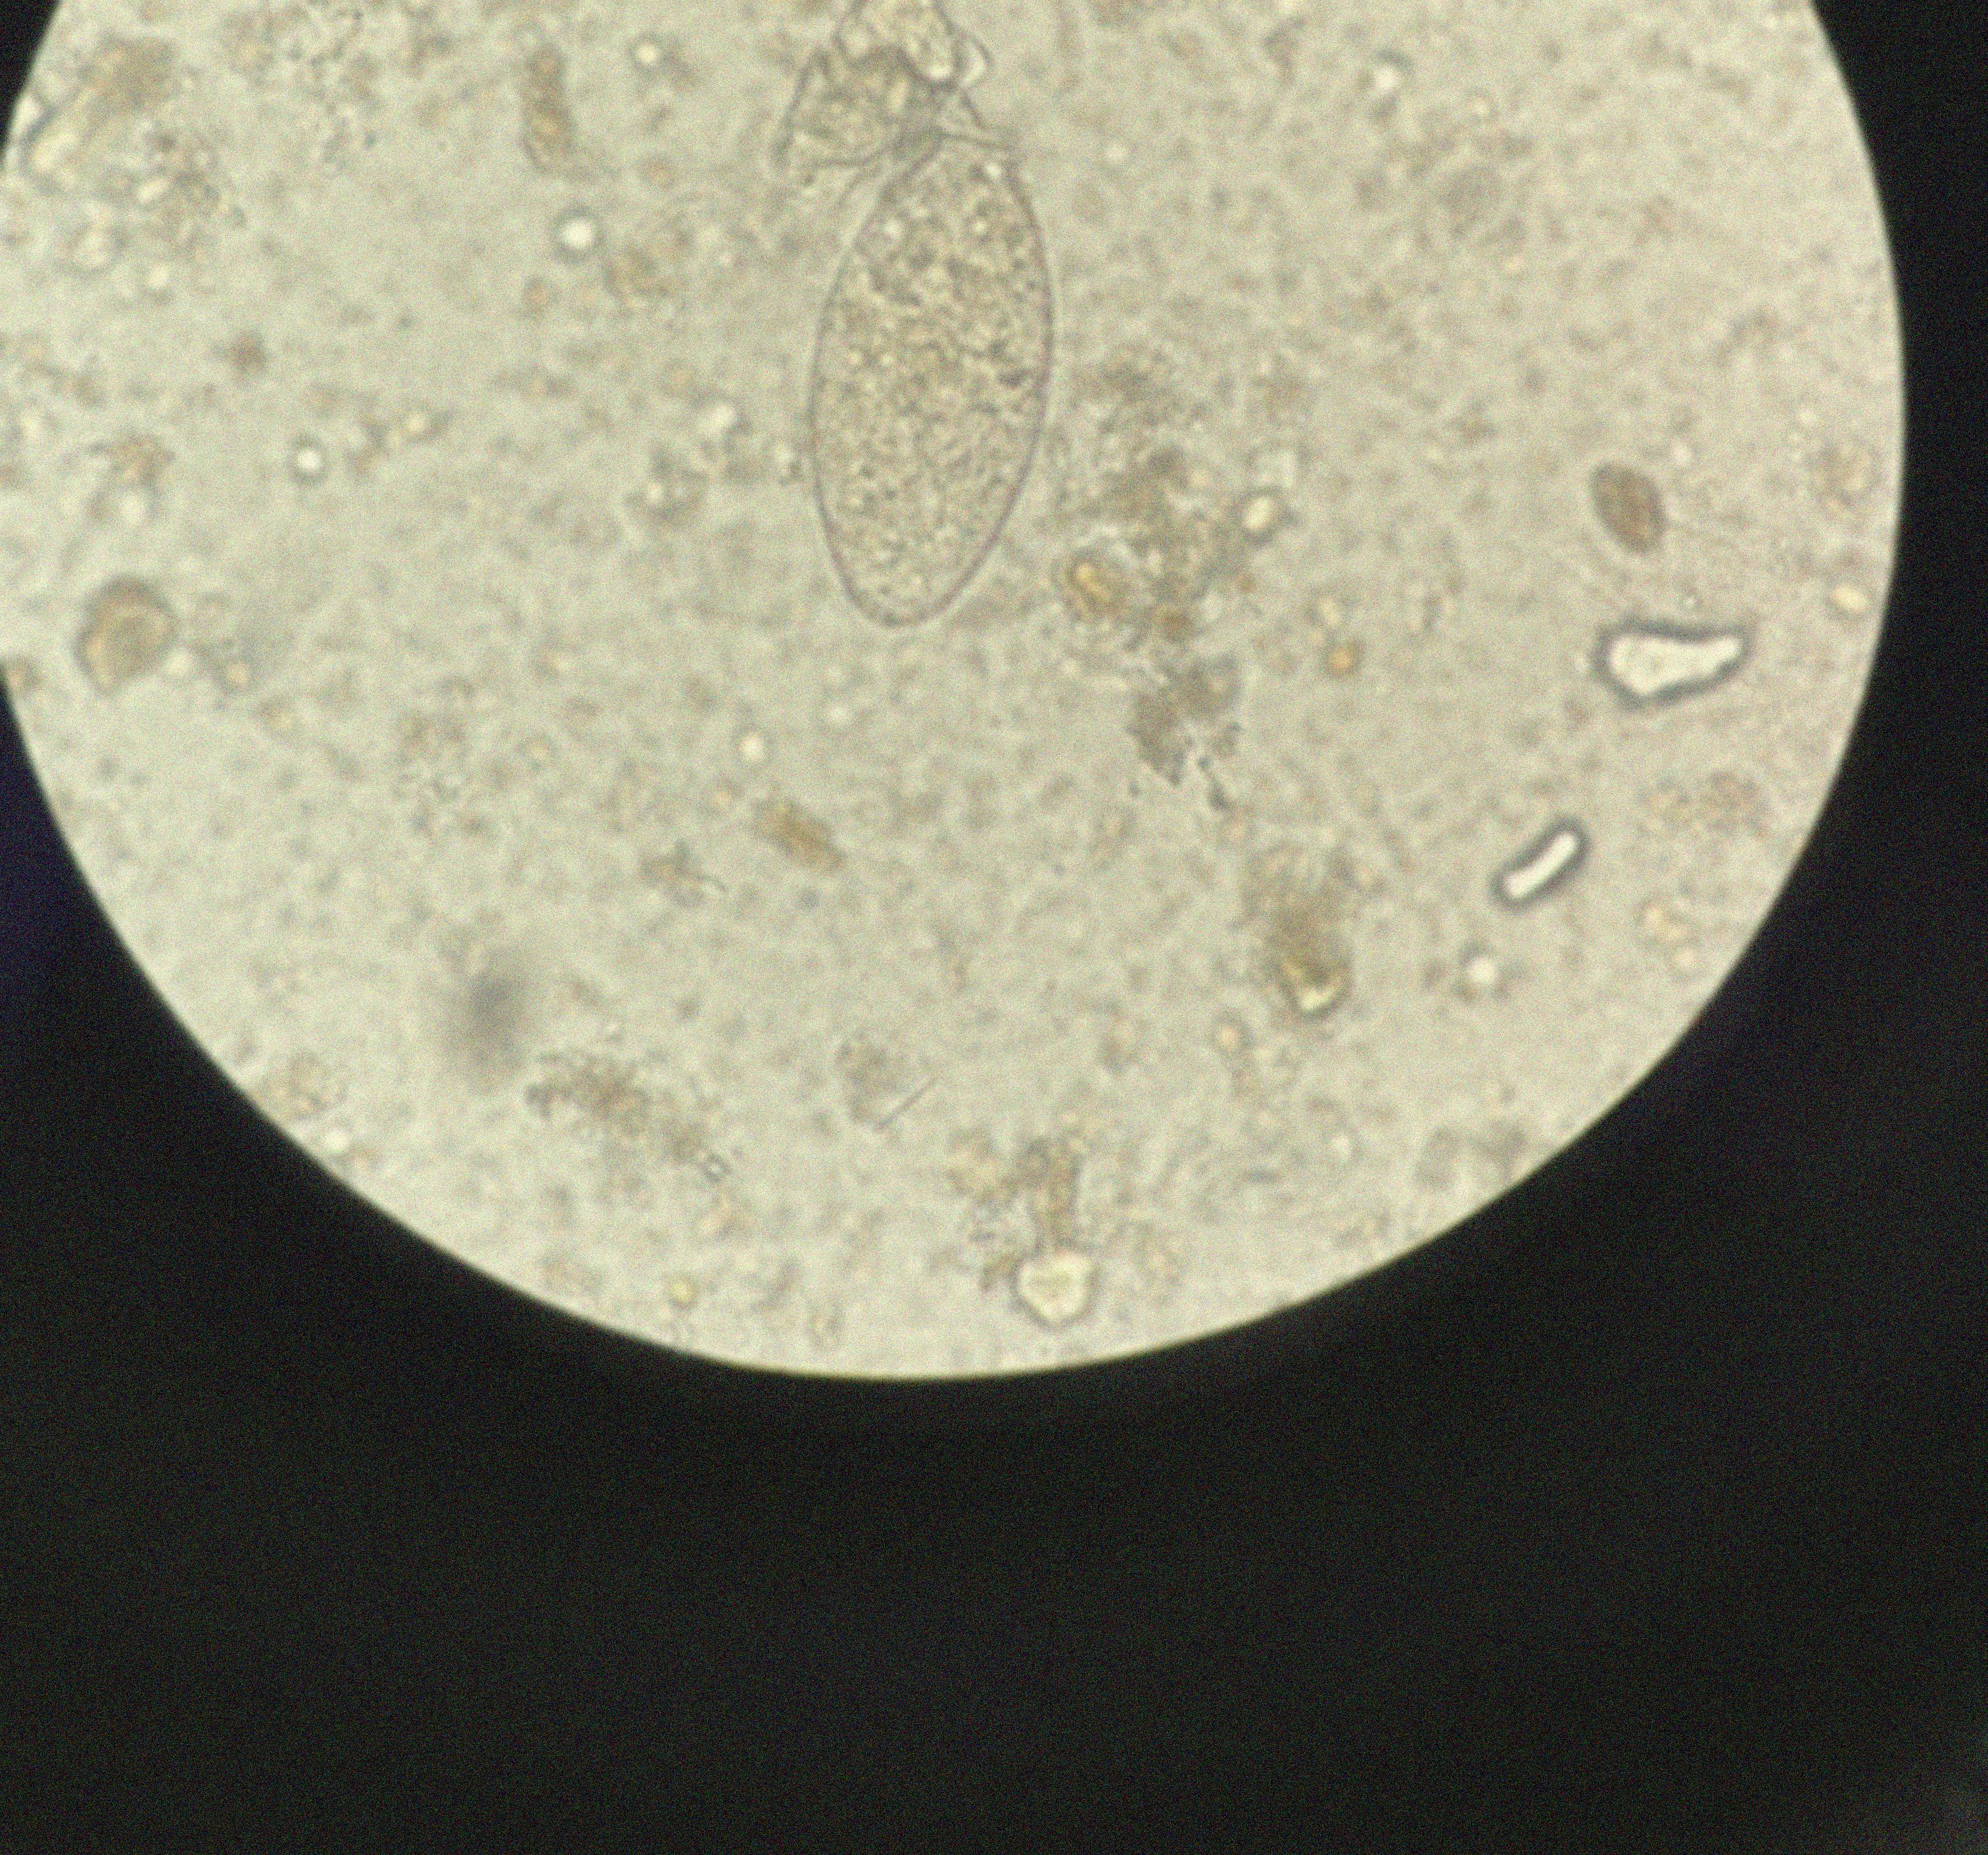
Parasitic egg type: Fasciolopsis buski